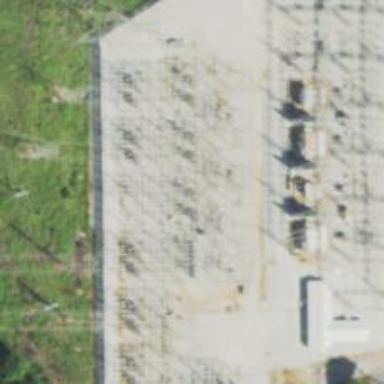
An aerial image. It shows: Switch for power supply.